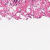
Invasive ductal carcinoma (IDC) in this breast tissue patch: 0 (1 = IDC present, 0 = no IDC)